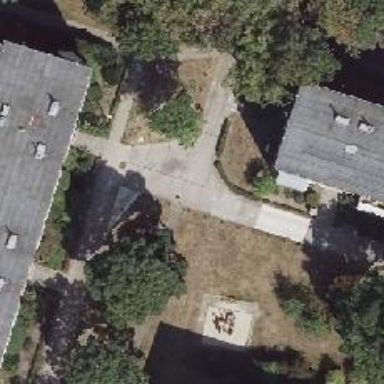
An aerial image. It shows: Concrete driveway.